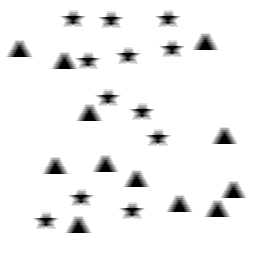
Squares: 0
Triangles: 12
Stars: 12
Total shapes: 24